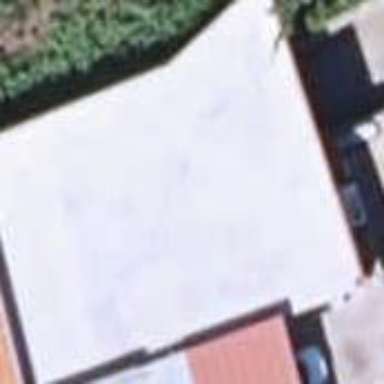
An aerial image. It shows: Simple house.